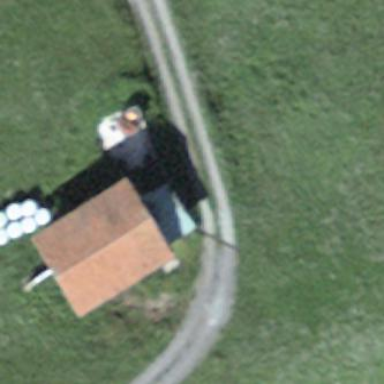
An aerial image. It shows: Shed.